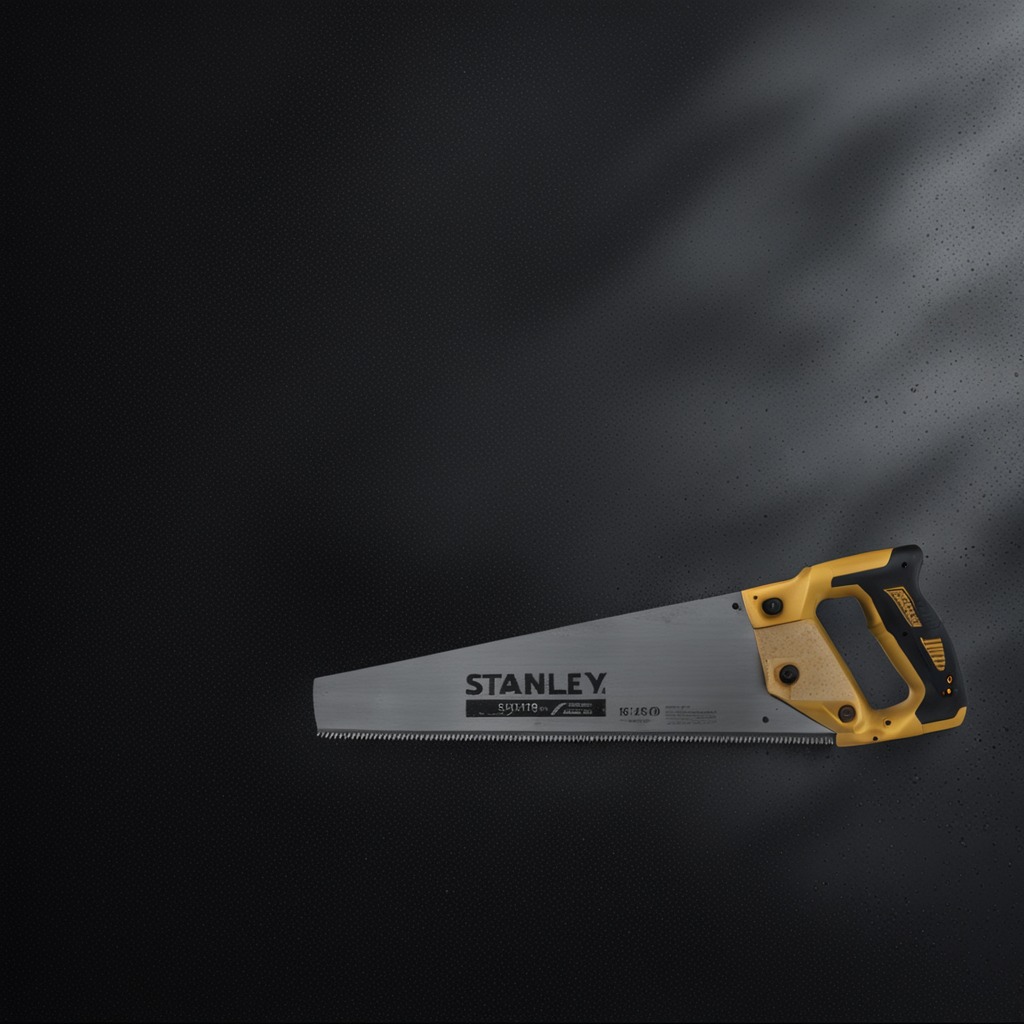
A metal saw lies on a clean granite tabletop covered with a black rubber mat inside a workshop at night dim ambient light soft shadows worn but beneath the mat